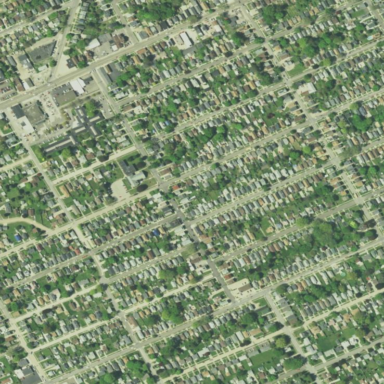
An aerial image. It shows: Charming neighbourhood.